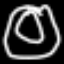
Label: donut